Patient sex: M
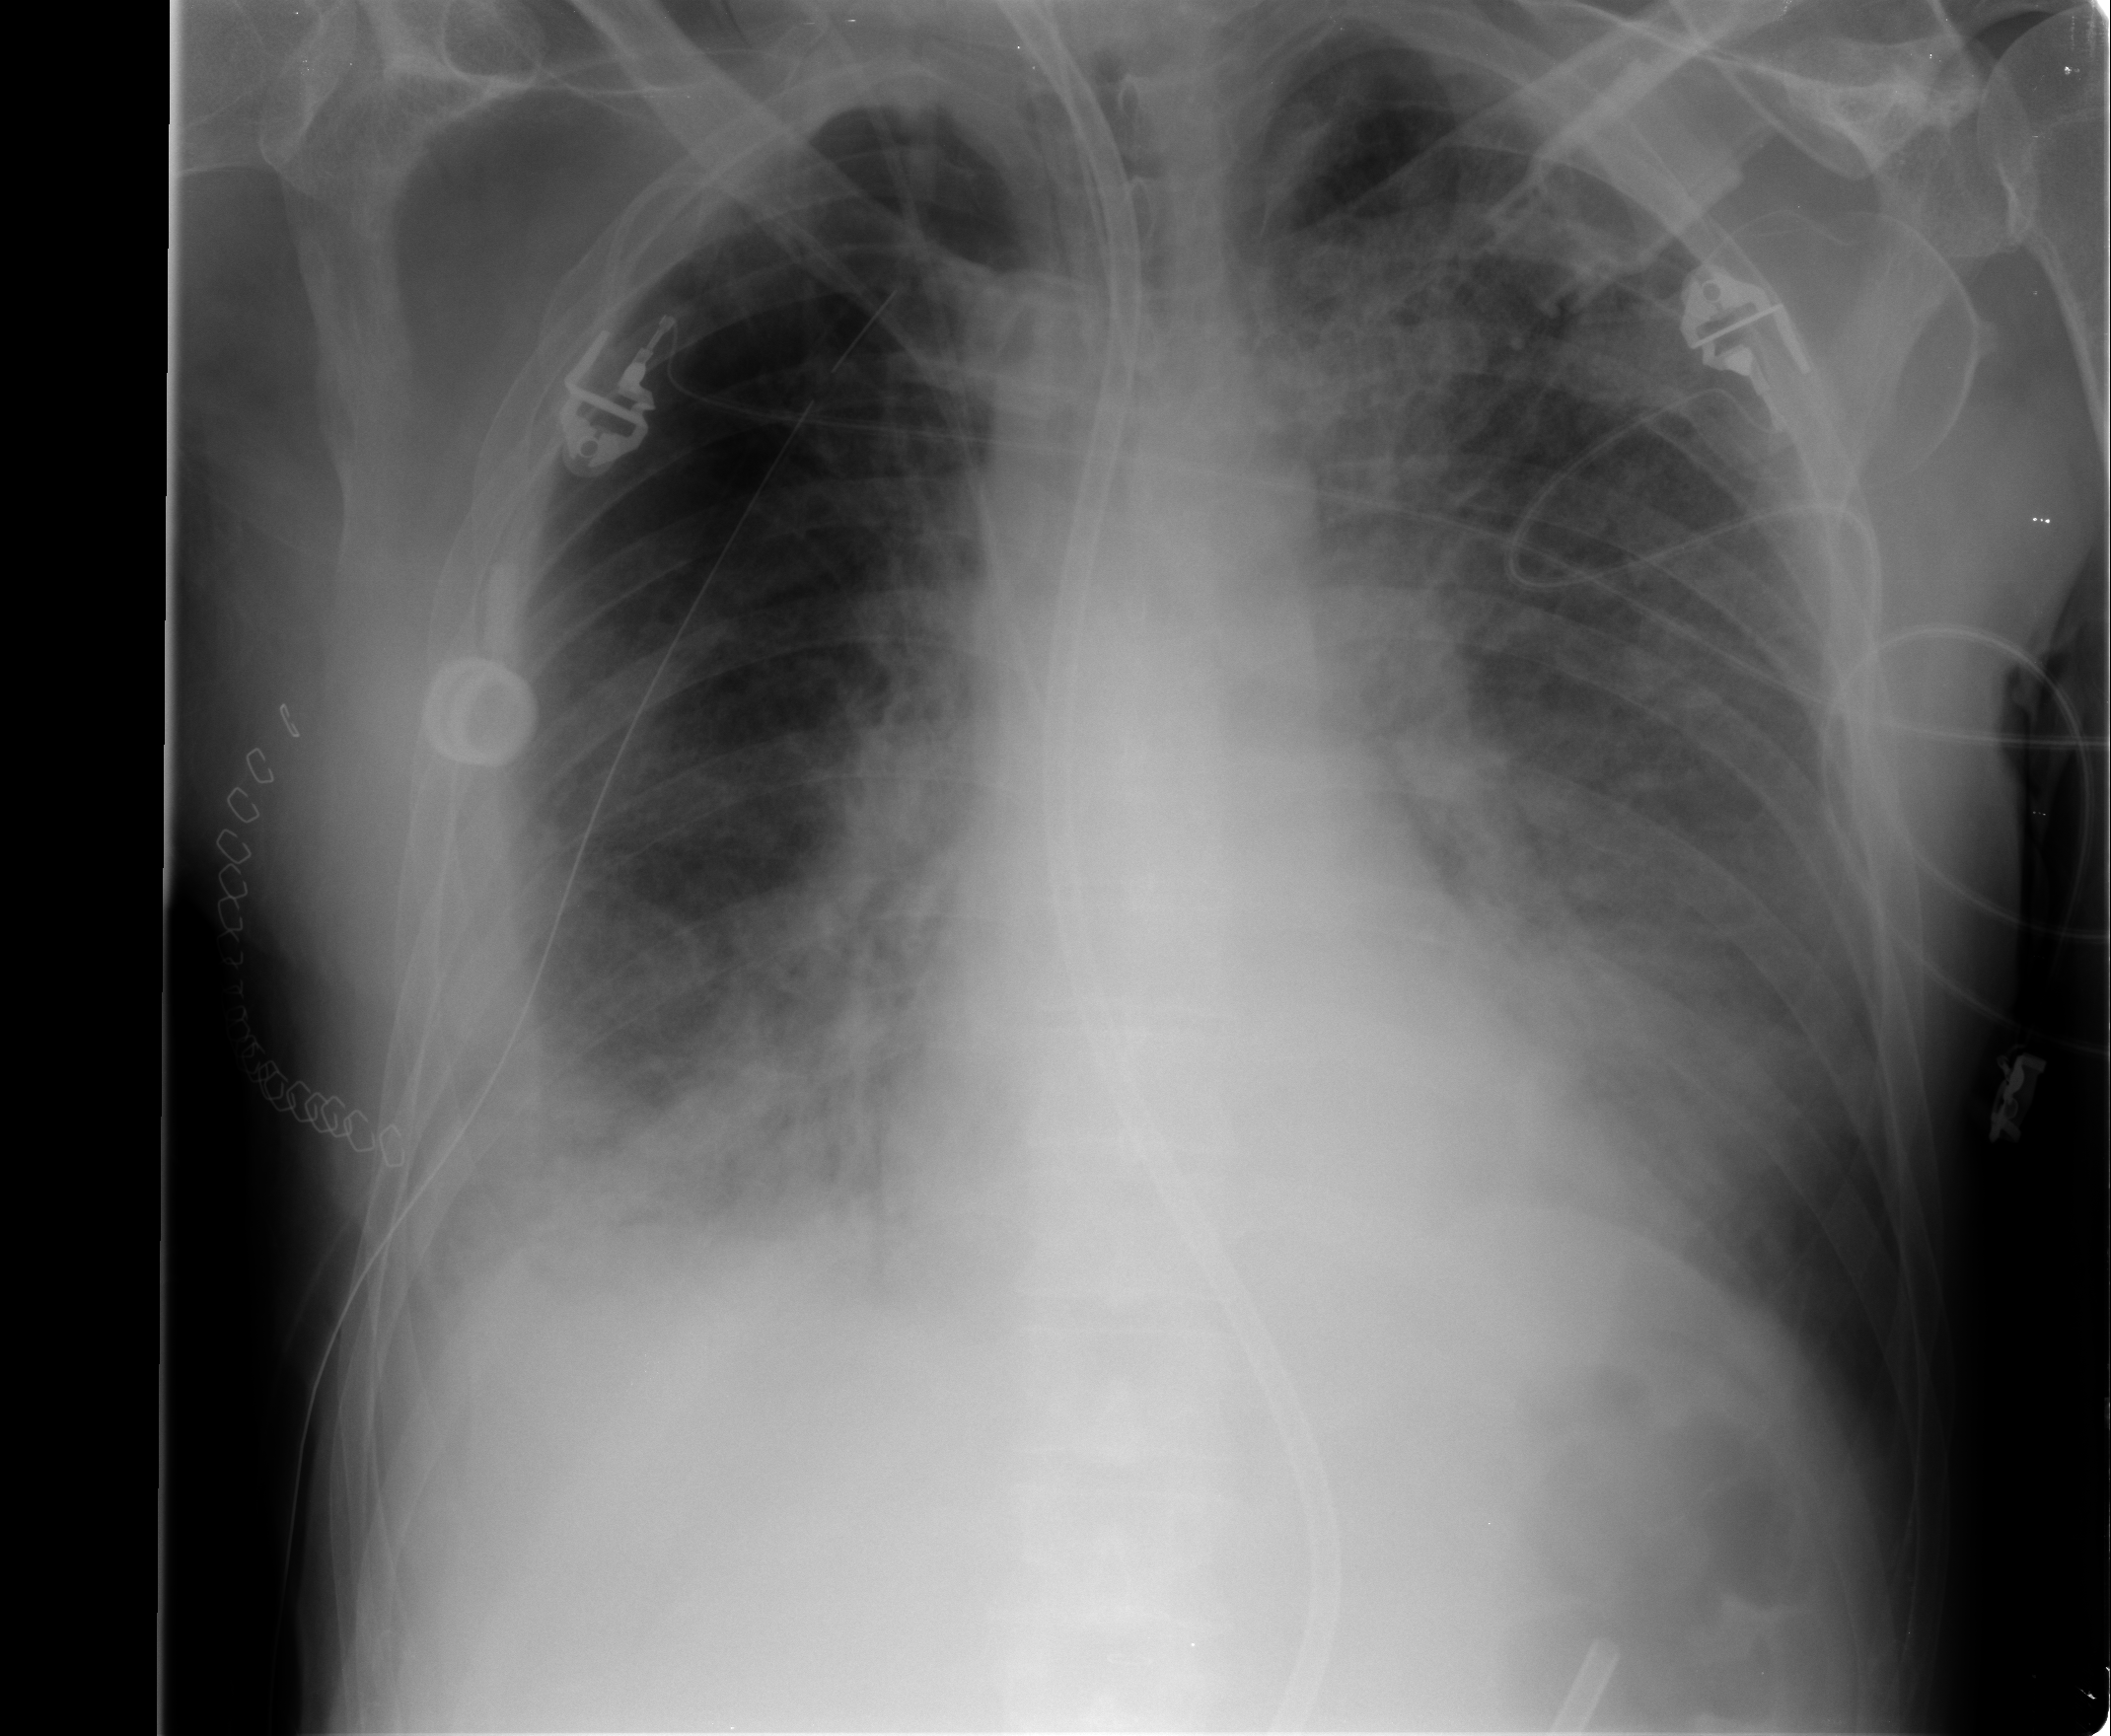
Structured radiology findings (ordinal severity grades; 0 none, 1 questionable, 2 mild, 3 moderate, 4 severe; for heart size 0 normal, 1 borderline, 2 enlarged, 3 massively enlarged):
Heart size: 0
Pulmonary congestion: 2
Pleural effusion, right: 2
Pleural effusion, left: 0
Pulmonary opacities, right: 2
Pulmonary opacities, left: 2
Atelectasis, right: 2
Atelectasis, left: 2